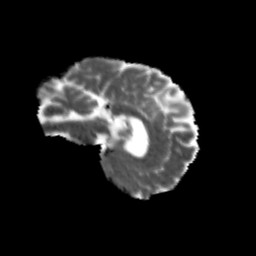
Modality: MD
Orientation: sagittal
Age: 57
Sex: male
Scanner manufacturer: siemens
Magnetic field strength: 3 T
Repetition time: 4.71 s
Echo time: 0.0906 s